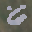
Label: 6